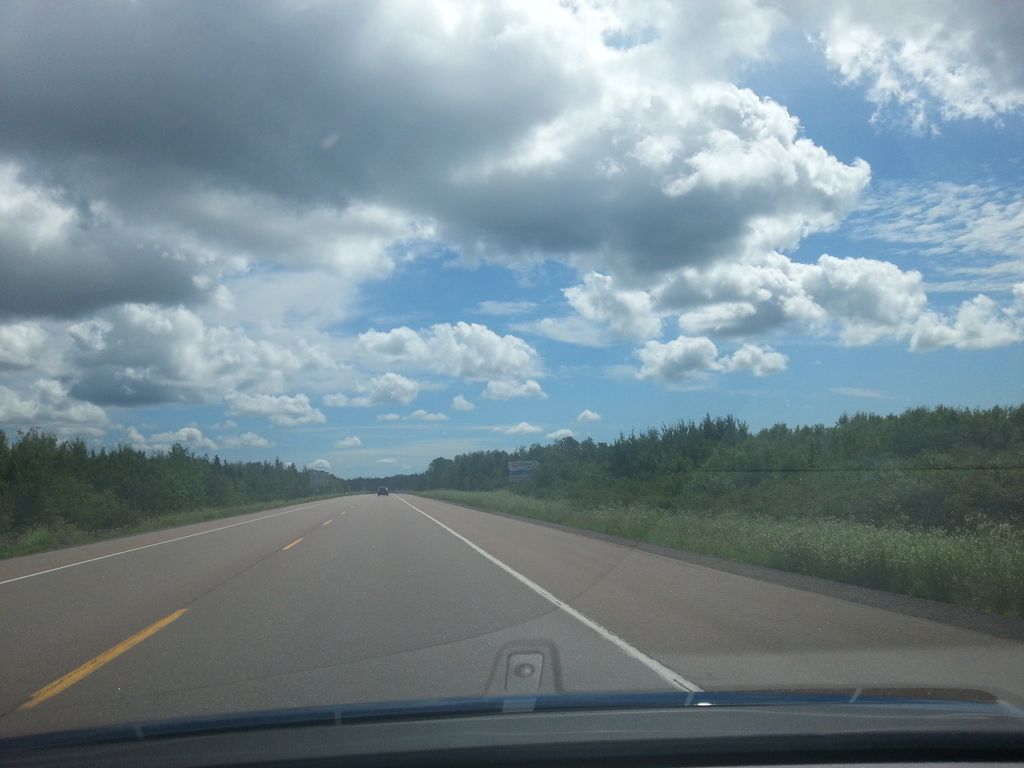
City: charlottetown